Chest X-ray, PA view. Patient: 38 years old, sex M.
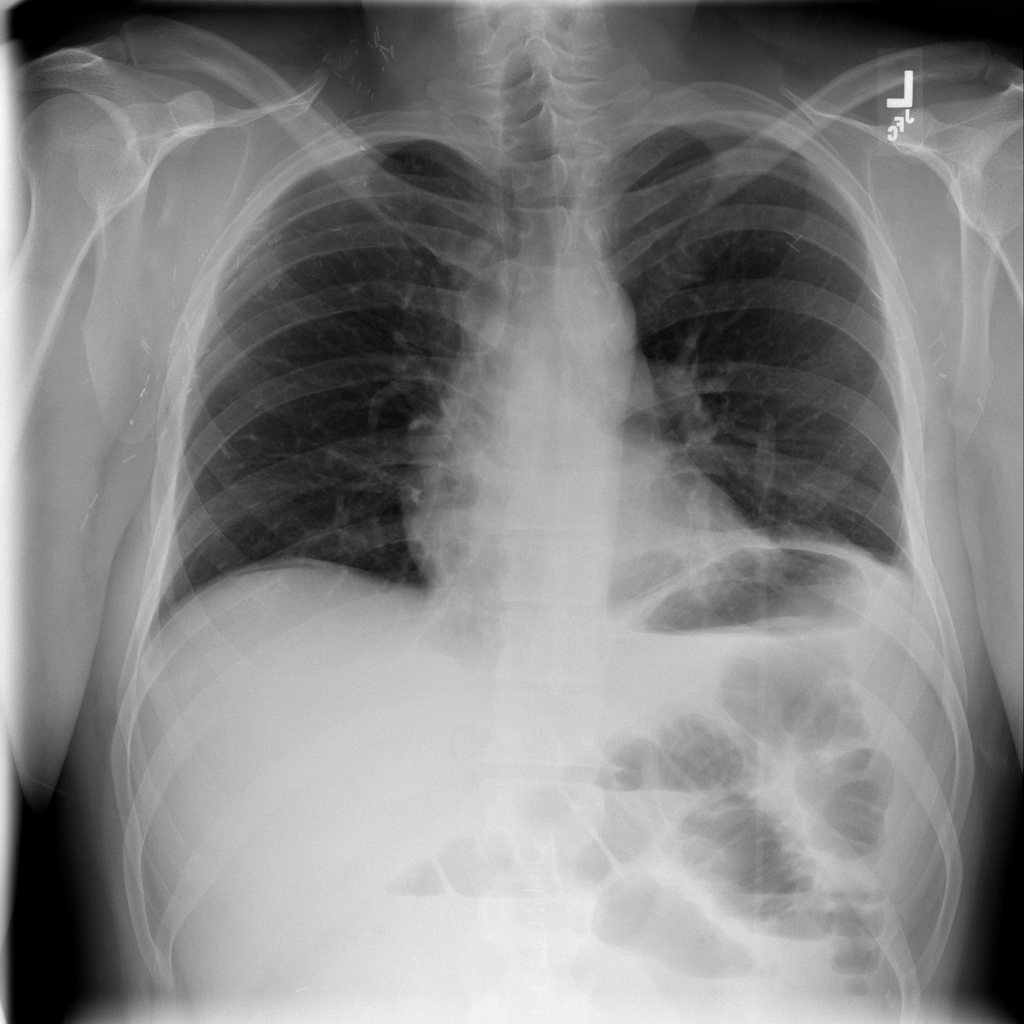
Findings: Atelectasis, Effusion